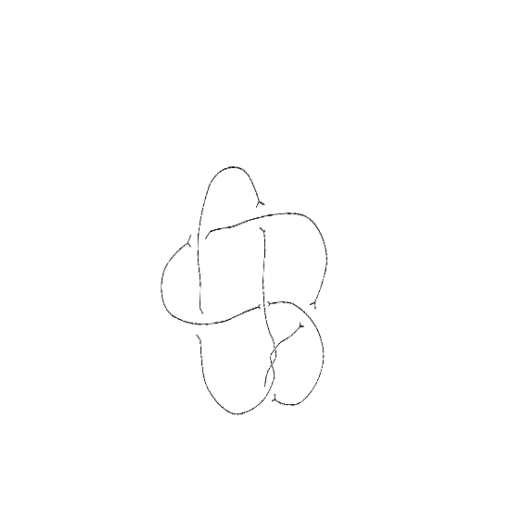
Crossing number: 8